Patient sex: M
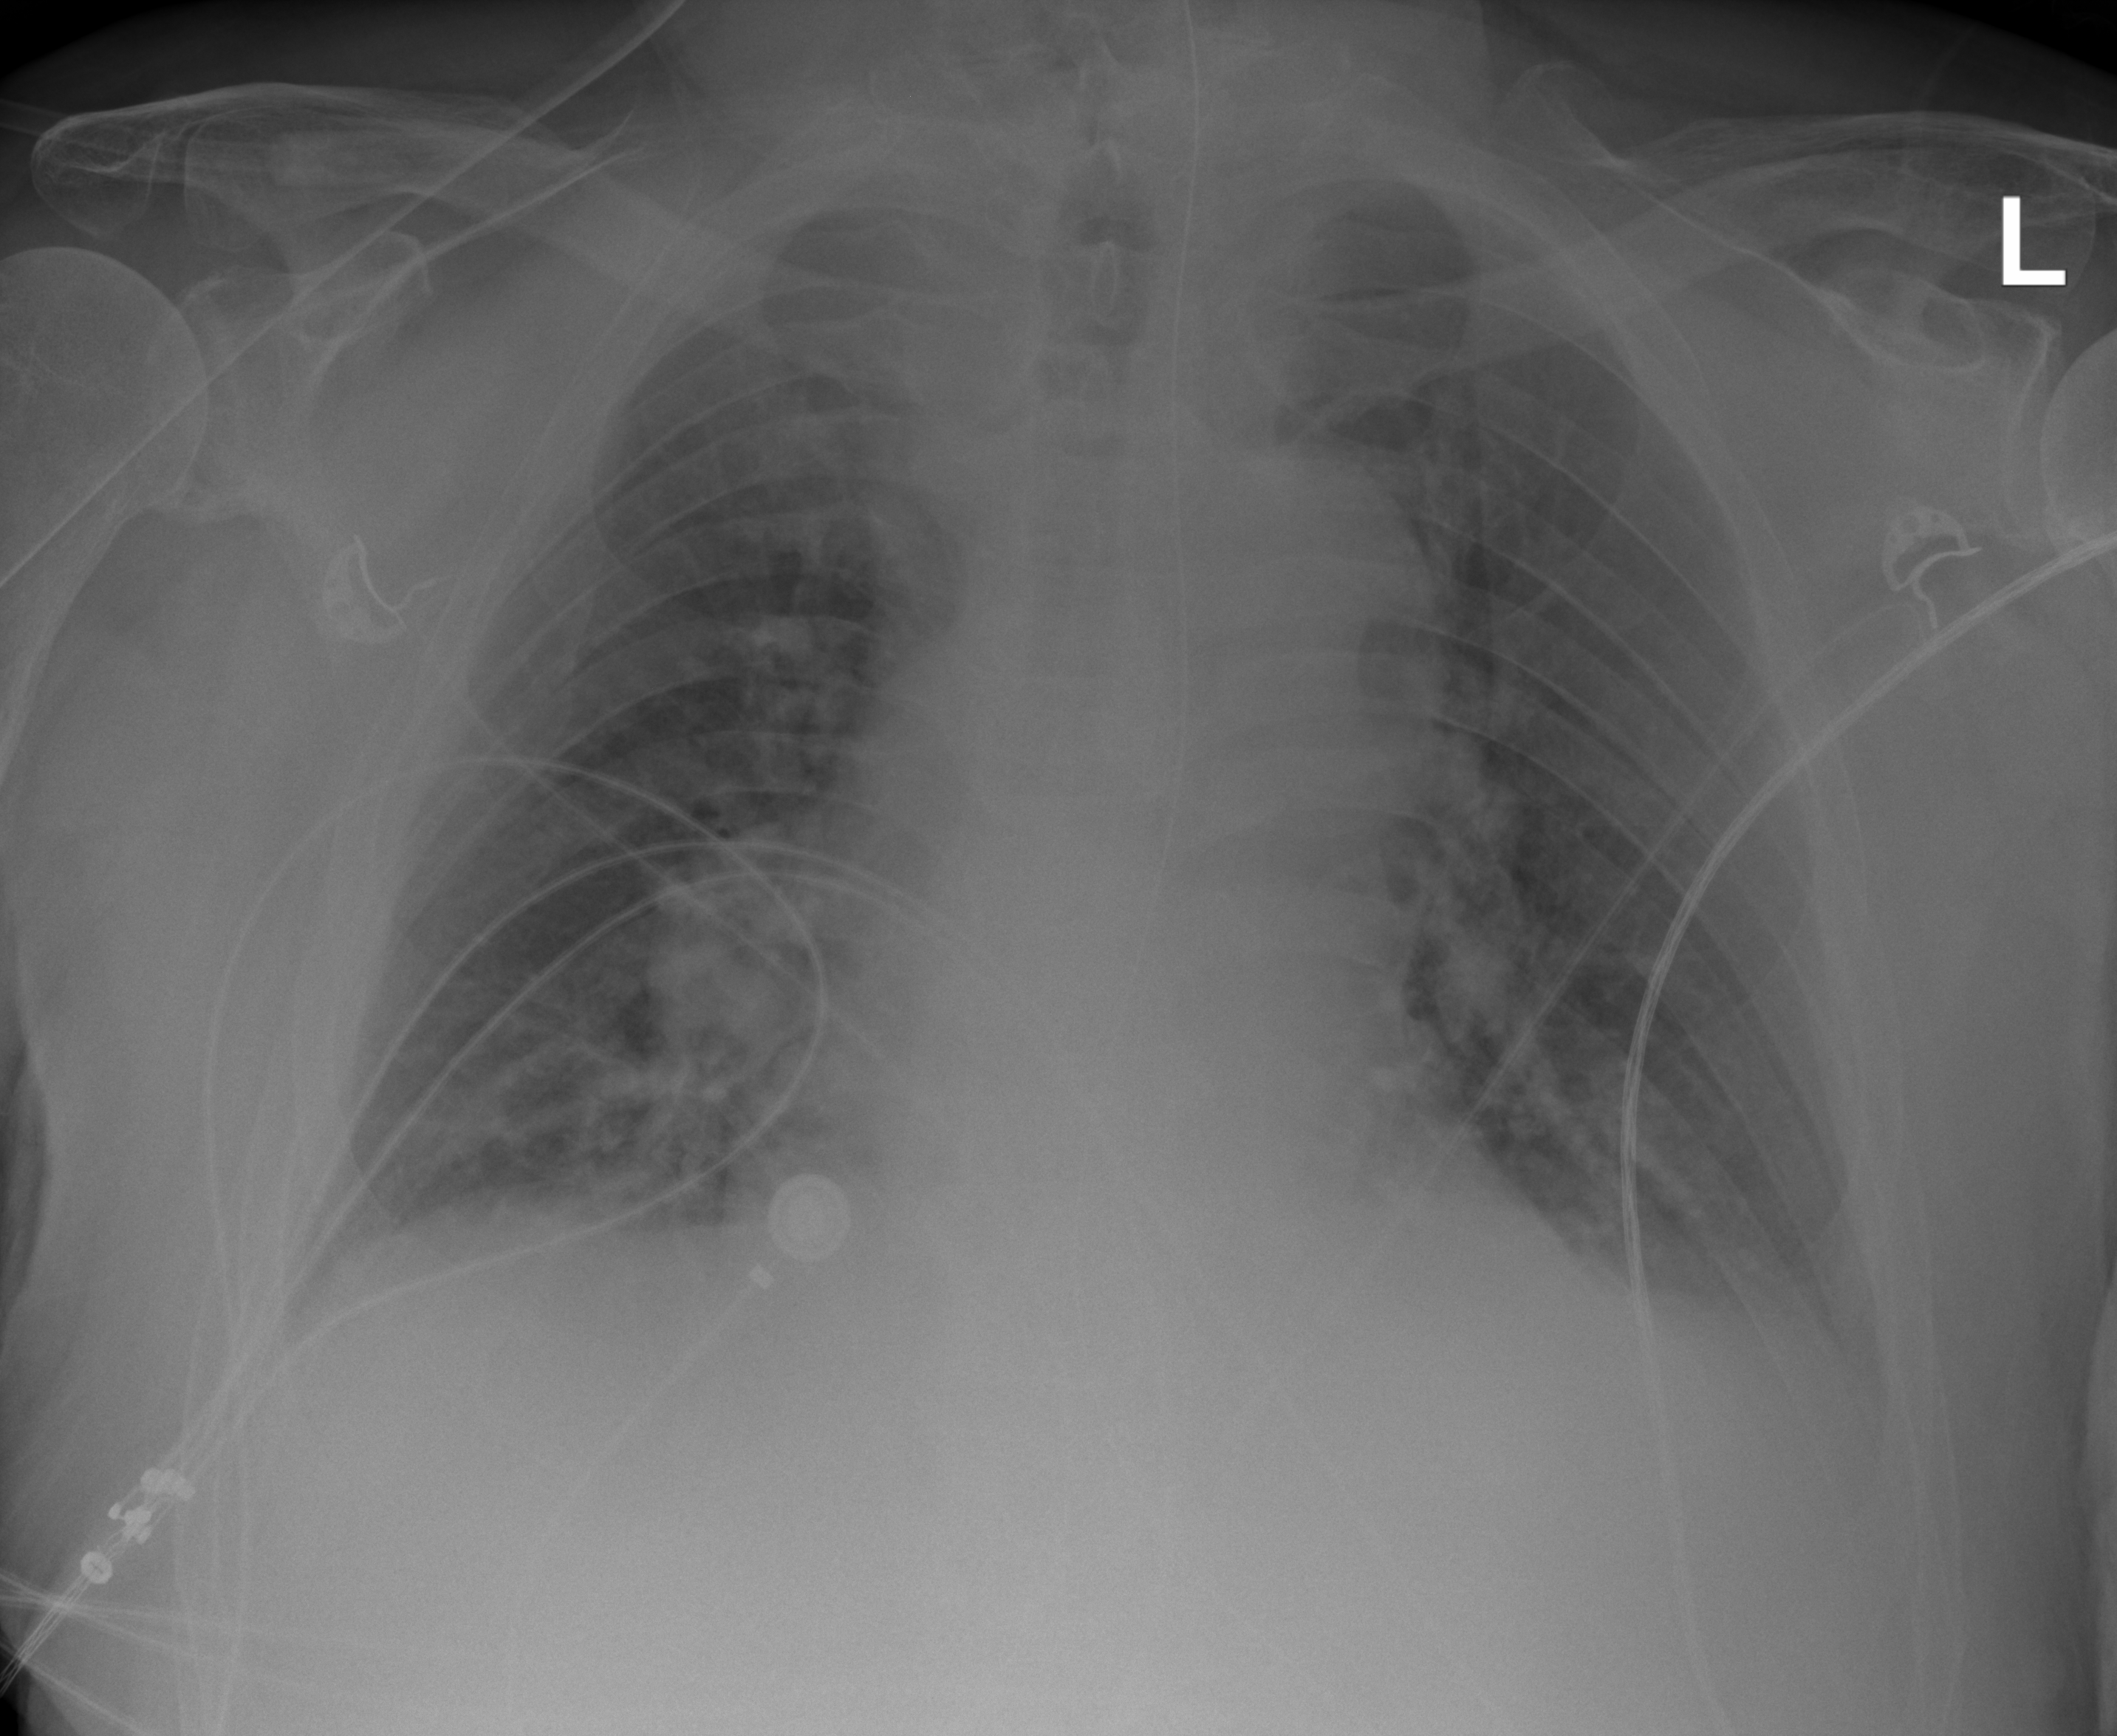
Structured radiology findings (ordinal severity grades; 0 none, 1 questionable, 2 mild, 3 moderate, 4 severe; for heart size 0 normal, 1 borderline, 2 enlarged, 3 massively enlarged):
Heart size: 2
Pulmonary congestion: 0
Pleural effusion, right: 0
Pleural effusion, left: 2
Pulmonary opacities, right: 2
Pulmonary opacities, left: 0
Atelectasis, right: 2
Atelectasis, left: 0